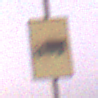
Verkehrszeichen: KFZZulaessigeGesamtmasse3Komma5TOhnePfeilsymbol
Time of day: SunriseSunset
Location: Outdoor (Nature)
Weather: PartlyCloudy
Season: NotSpecified
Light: Natural